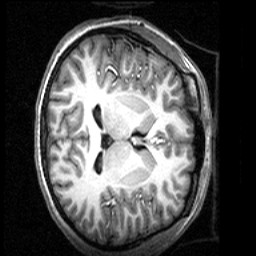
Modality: T1w
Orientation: axial
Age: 24
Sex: female